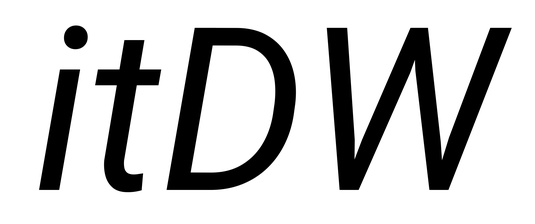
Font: Roboto-Italic_Italic